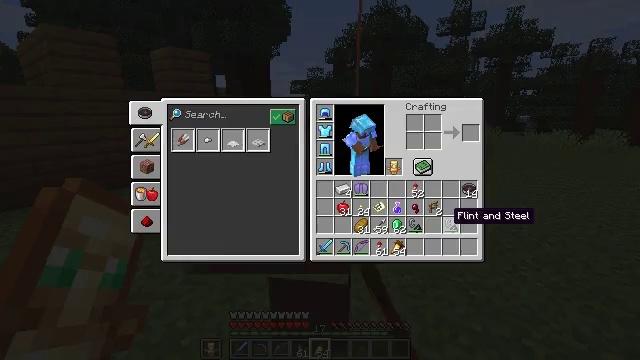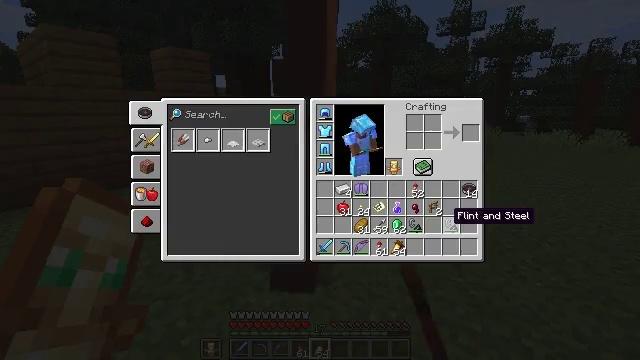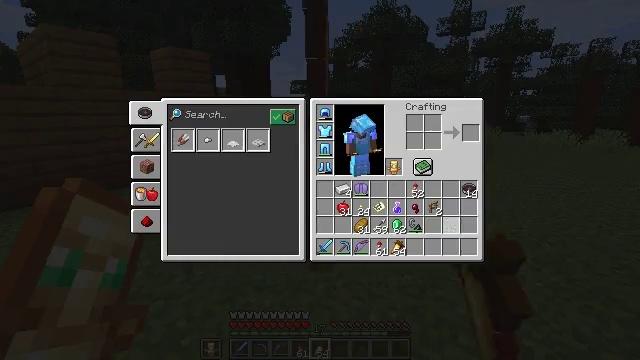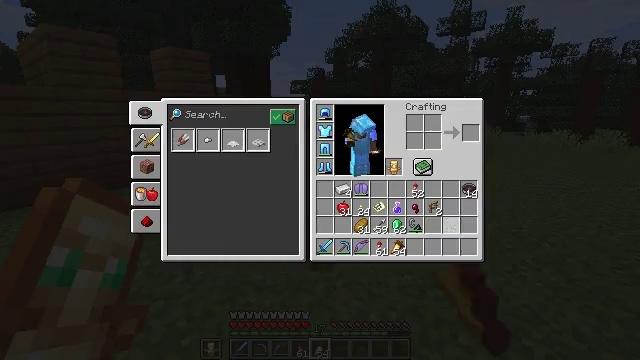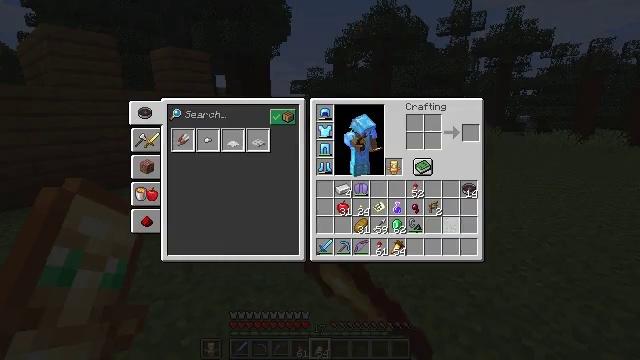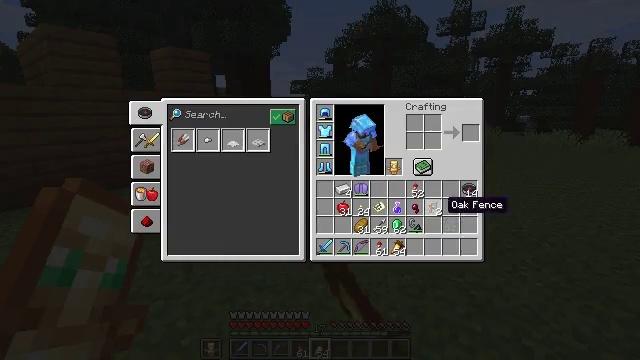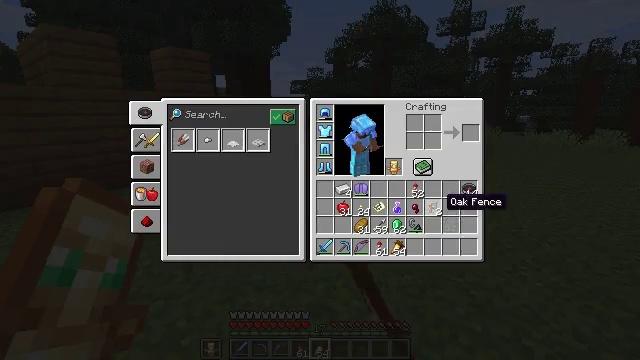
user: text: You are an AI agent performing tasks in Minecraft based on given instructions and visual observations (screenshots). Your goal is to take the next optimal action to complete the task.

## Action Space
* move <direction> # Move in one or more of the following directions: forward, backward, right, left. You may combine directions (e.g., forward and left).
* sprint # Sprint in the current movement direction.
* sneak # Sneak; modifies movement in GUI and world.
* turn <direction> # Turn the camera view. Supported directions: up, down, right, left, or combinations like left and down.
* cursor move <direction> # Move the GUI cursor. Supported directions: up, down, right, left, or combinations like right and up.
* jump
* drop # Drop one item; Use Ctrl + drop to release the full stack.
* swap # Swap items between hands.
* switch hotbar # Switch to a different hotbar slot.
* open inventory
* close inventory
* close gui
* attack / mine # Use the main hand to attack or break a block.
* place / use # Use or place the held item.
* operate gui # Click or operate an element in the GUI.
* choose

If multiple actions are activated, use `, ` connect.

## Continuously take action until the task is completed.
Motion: motion action
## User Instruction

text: Drop a flint and steel.
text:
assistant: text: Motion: sprint, open gui
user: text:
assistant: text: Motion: sprint, drop
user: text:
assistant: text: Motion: sprint, drop
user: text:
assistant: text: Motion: sprint
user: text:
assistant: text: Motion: sprint
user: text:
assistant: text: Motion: sprint
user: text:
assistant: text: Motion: sprint